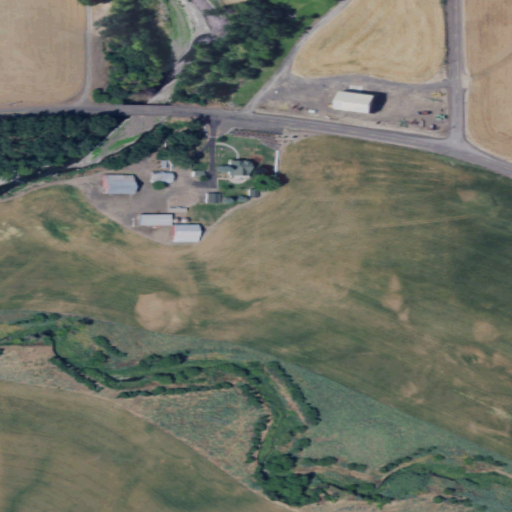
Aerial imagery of valley in Washington named Hogeye Hollow containing cultivated crops, open development, low intensity development, mixed forest, and medium intensity development